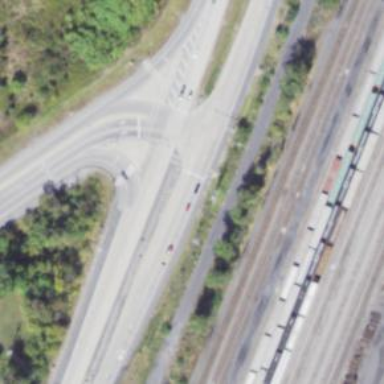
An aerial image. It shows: This image shows trunk highway that functions as expressway.